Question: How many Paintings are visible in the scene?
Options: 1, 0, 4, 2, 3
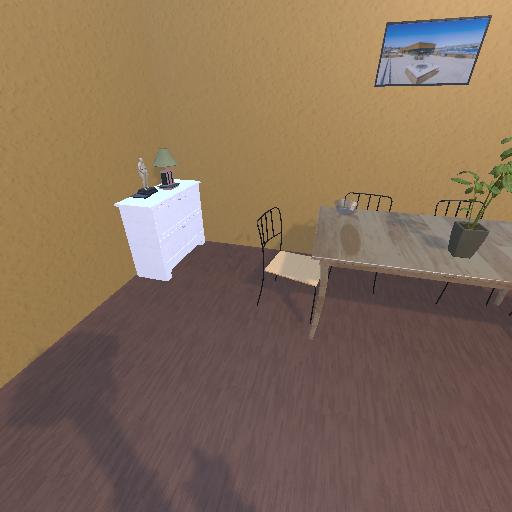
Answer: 1